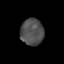
Tissue: lung
Cell type: Epithelial cells
Senescence score: 0.5513
Nuclear area (px): 603
Mean DAPI intensity: 79.877